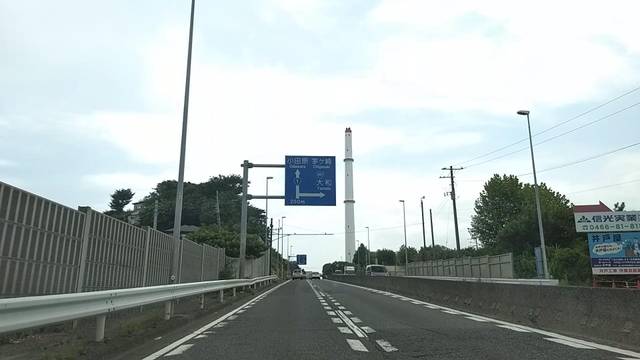
Region: Japan
Coordinates: 35.35, 139.473